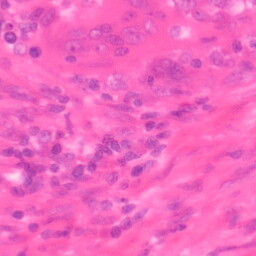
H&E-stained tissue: Colon